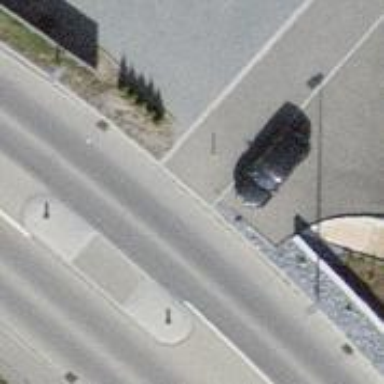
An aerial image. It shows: Bollard.